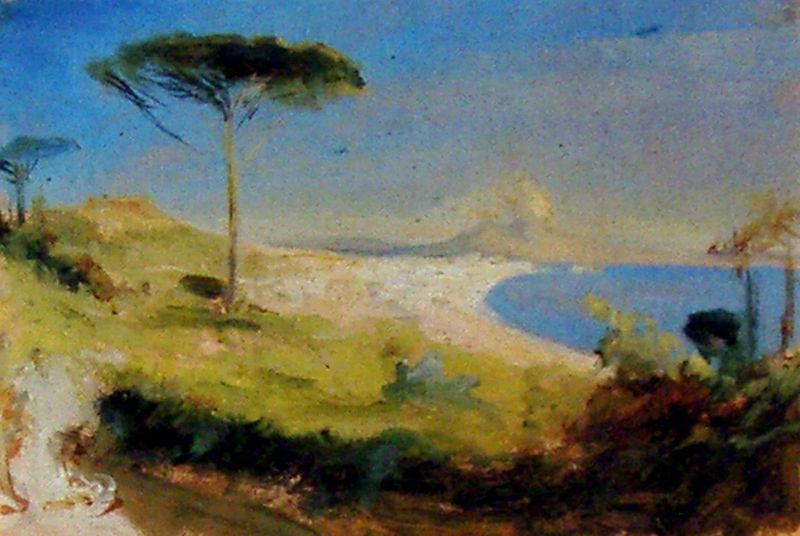
Titel: Blick auf den Golf von Neapel
Künstler: Karl Blechen
Standort: Berlin
Institution: Alte Nationalgalerie
Schlagwörter: baum, berg, blau, gemälde, himmel, laub, meer, schatten, wasser, weiß, wolken, aquarell, bäume, gelb, grün, impressionismus, landschaft, menschen, ocker, sand, see, stadt, teich, ufer, äste, blume, blumen, braun, bunt, dunkelbraun, frau, hintergrund, köpfe, licht, straße, vordergrund, blick, blüte, gras, rasen, schirm, weg, wiese, wolke, expressionismus, flächig, richter, mensch, steine, öl, ast, horizont, hügel, natur, pappel, stamm, strauch, zweige, busch, büsche, gebüsch, rauch, sonne, sträucher, insel, figur, blatt, pflanze, pflanzen, hellblau, klar, küste, sommer, strand, italien, süden, berge, düne, farben, leere, dunst, nebel, tag, vegetation, matt, stille, rauschen, palme, menschenleer, bucht, gestalt, leuchten, unscharf, srand, fotografie, südsee, helligkeit, vulkan, sandstrand, zweig, urlaub, zypresse, staub, wässrig, fichte, nadelbaum, blat, verschwommen, hügelig, blauer himmel, griechenland, palmen, zeder, pinien, pinie, mediterran, ausbruch, golf, sonnentag, schirmpinie, lagune, vesuv, mittelmeer, dühne, bewuchs, neapel, hellgelb, erholung, nolde, impressionismua, capri, vesuf, ölmalrei